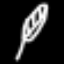
Label: leaf